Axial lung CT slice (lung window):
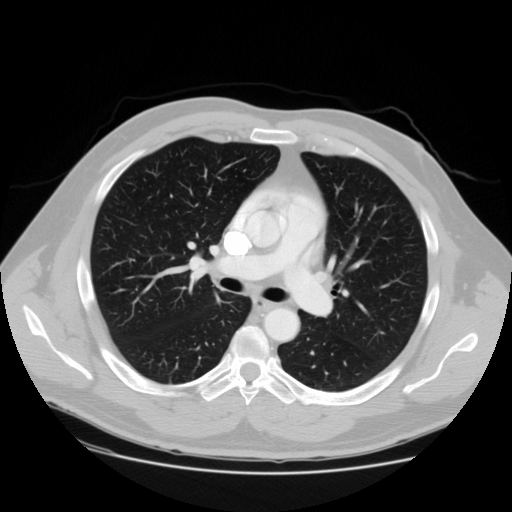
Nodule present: no